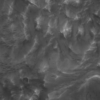
Label: not_dusty